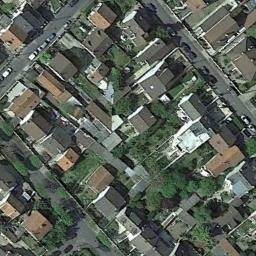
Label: dense_residential